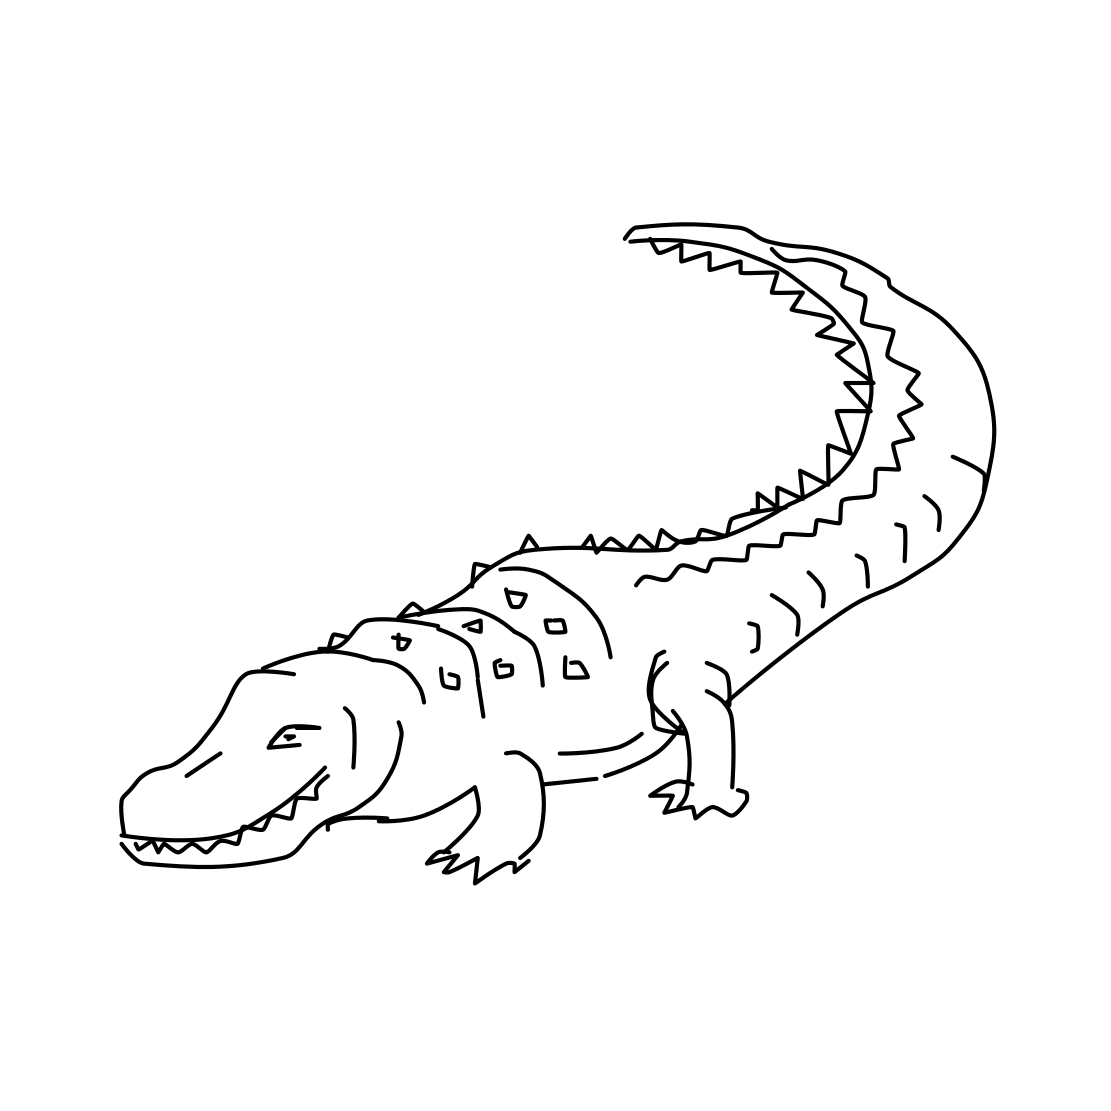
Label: crocodile